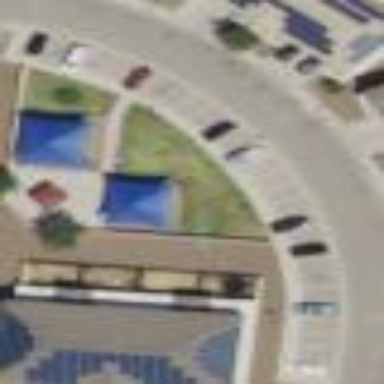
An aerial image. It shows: Street-side parking lot with asphalt surface.